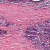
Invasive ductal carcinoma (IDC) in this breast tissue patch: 0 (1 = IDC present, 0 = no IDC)